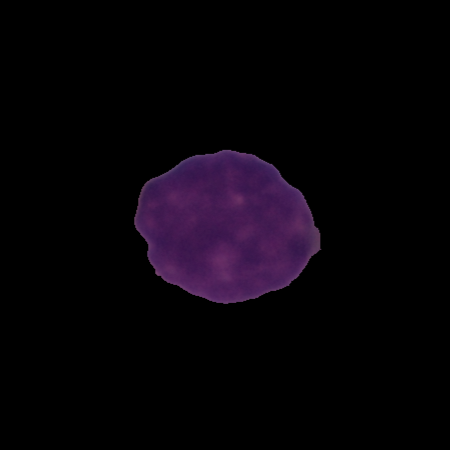
Label: cancer